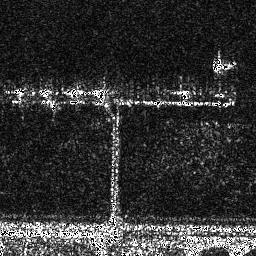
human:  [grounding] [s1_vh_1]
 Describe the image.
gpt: In the satellite image, there is  <ref>1 small ship </ref> <box>[[82, 22, 92, 28, 0]]</box> located at top right.